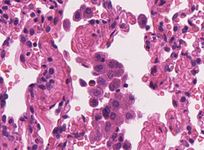
Tumor epithelial tissue: no
Tumor-associated stroma tissue: no
Normal tissue: yes